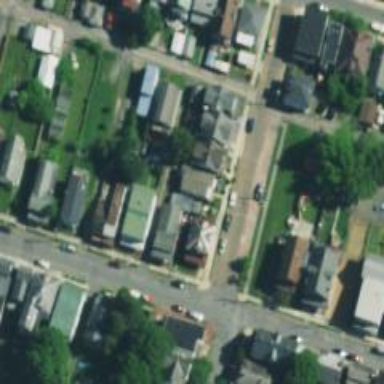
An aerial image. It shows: Alley classified as service road.